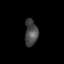
Tissue: lung
Cell type: T cells
Senescence score: 0.1618
Nuclear area (px): 331
Mean DAPI intensity: 73.483